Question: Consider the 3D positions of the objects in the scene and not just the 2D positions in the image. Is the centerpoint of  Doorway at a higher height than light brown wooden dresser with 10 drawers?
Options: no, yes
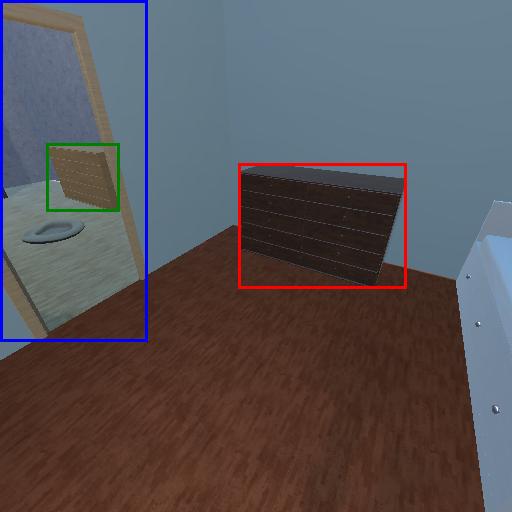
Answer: no